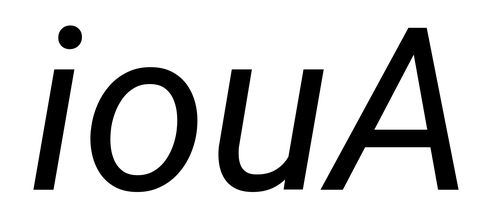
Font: Roboto-Italic_Italic